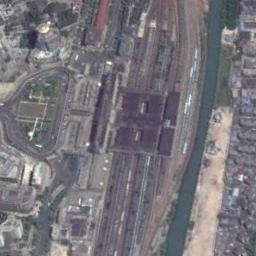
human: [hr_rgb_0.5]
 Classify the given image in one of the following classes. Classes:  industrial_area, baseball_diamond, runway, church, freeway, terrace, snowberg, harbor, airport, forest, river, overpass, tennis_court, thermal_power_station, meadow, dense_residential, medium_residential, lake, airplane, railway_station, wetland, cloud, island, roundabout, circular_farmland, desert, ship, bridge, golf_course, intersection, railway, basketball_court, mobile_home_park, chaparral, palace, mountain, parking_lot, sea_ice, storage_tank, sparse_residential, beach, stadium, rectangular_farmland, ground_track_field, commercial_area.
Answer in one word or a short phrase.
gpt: railway_station